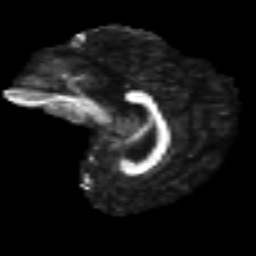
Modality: FA
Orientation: sagittal
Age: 44
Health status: ill
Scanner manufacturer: philips
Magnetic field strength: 3 T
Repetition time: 9 s
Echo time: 0.127 s